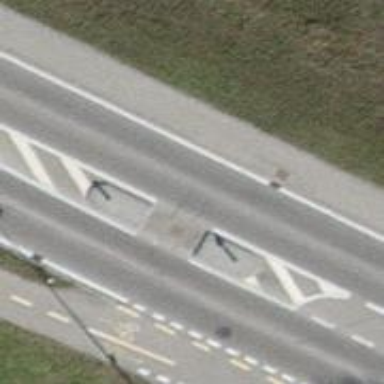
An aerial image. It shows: Uncontrolled road crossing.